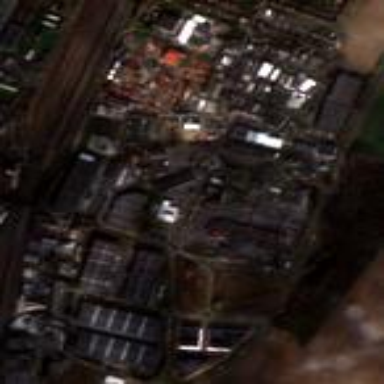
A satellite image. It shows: Industrial area.